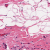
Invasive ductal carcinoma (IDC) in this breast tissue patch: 0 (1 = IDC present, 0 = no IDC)